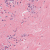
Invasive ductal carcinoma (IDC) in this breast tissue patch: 1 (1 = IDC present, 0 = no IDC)